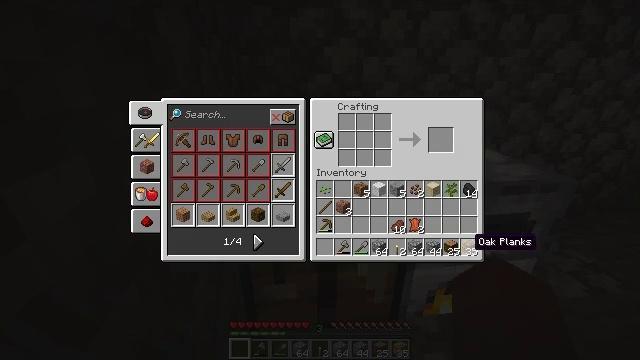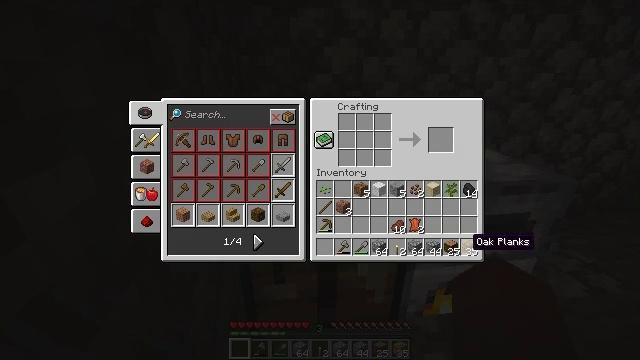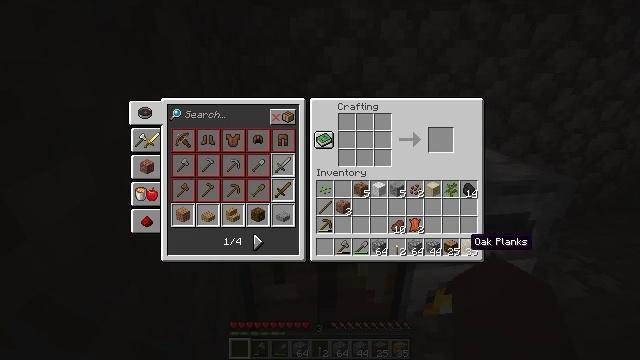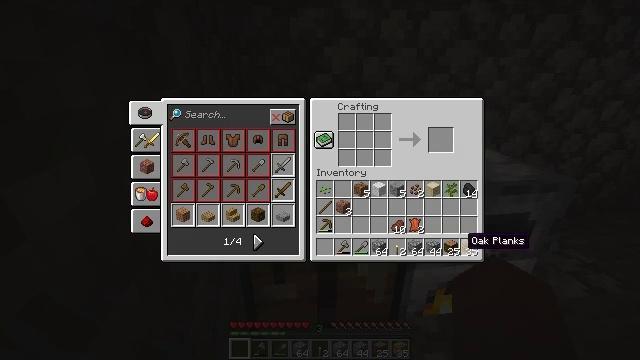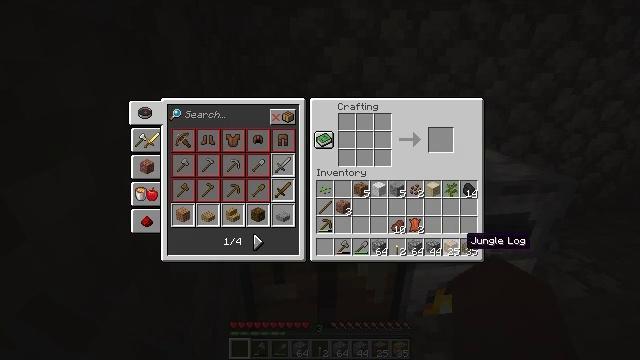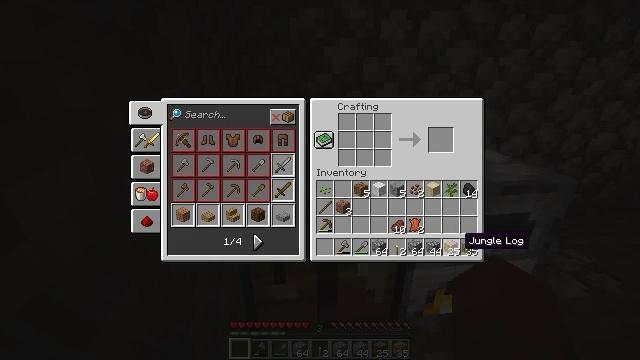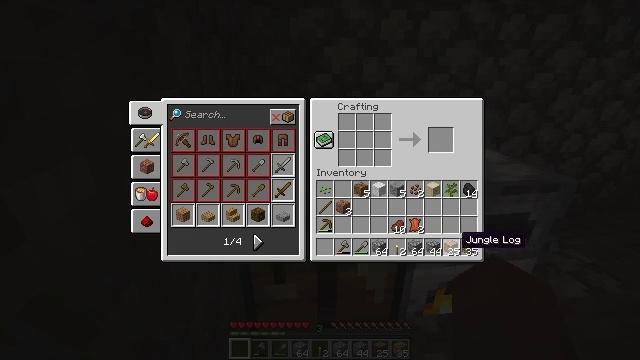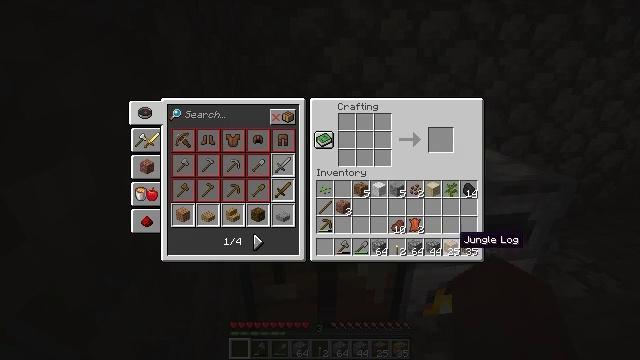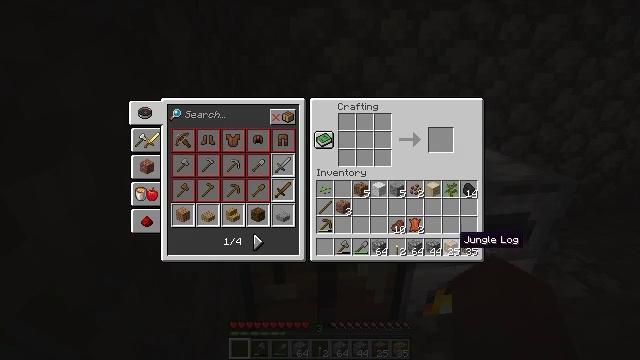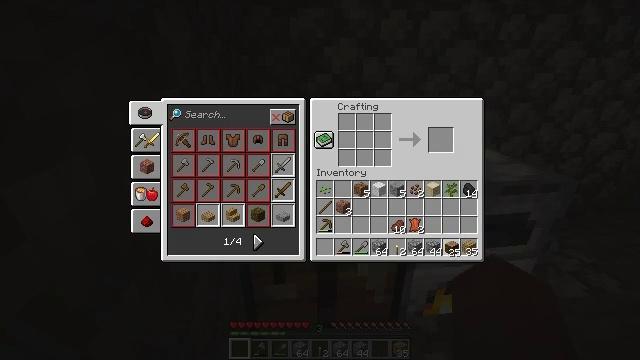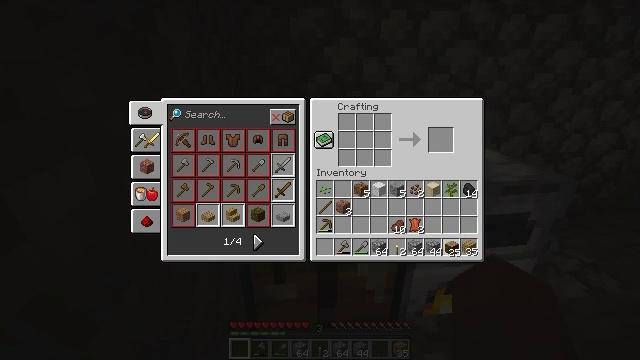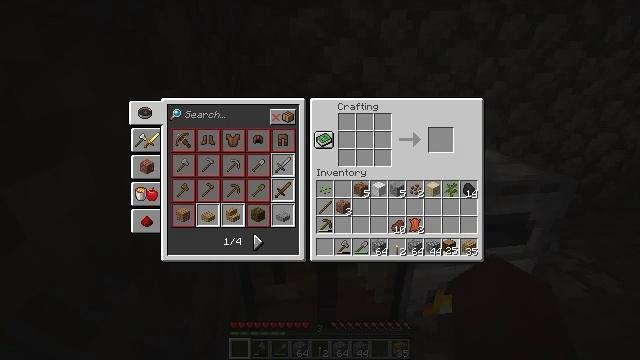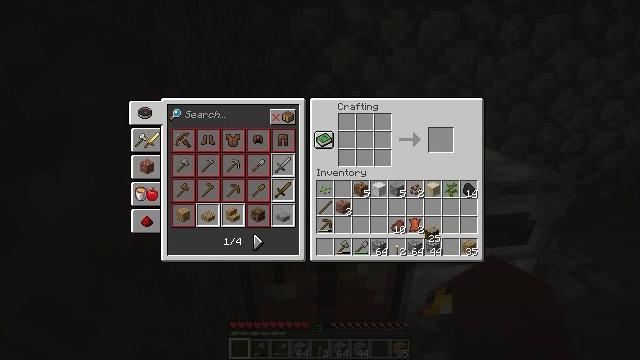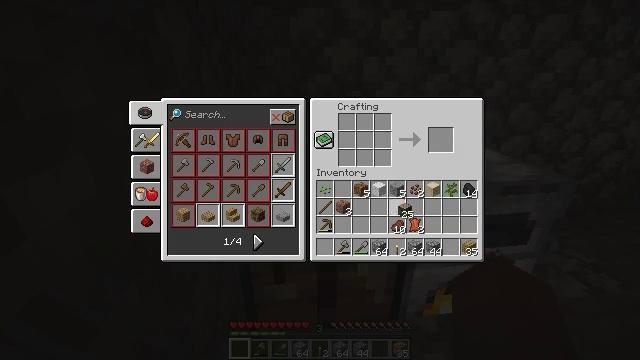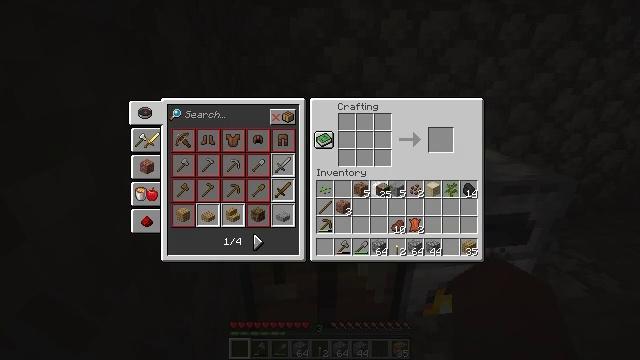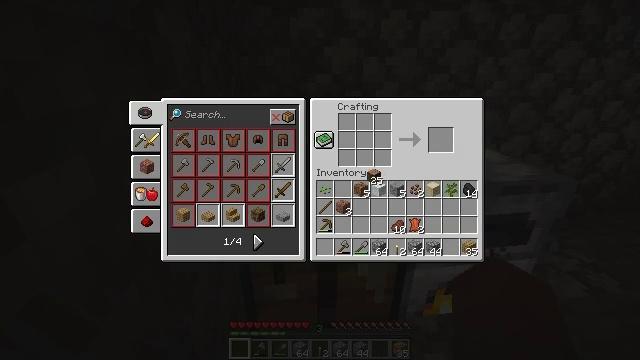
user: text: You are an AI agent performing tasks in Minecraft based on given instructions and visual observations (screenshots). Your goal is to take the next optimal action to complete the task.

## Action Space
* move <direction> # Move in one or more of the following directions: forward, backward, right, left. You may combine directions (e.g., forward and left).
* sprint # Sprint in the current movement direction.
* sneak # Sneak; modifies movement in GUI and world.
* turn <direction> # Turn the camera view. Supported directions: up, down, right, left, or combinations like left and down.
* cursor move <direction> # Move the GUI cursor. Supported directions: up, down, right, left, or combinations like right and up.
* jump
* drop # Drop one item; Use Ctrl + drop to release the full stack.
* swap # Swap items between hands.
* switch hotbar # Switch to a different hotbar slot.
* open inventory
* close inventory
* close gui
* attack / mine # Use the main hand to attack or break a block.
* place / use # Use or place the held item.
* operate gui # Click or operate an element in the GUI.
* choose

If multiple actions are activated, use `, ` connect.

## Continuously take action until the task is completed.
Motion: motion action
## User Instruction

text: Craft jungle planks.
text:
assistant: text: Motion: no_op
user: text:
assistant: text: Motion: no_op
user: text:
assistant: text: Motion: no_op
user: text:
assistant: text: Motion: no_op
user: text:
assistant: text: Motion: no_op
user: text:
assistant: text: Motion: no_op
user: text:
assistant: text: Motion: no_op
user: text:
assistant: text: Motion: no_op
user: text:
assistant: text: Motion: operate gui
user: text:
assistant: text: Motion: operate gui
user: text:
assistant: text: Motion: no_op
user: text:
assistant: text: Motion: cursor move left and up
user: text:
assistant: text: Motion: cursor move left and up
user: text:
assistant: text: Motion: cursor move left and up
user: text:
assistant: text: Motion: cursor move left and up
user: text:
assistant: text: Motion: no_op
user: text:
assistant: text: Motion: no_op
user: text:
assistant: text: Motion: cursor move up
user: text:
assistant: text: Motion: cursor move up
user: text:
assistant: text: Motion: no_op
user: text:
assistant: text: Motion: no_op
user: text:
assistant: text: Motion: no_op
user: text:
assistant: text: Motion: no_op
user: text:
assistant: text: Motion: no_op
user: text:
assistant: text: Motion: operate gui
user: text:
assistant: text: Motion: operate gui
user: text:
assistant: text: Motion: no_op
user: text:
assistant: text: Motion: no_op
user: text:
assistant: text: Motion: no_op
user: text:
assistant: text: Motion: no_op